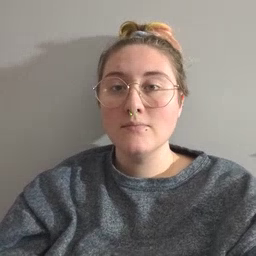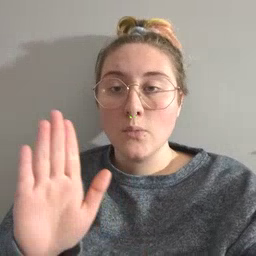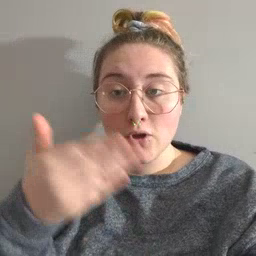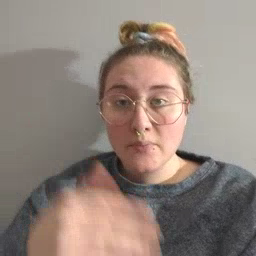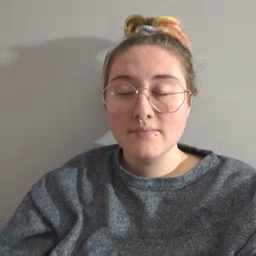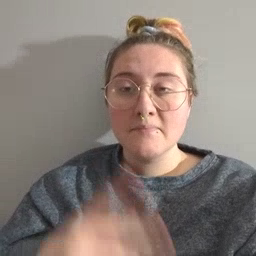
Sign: room